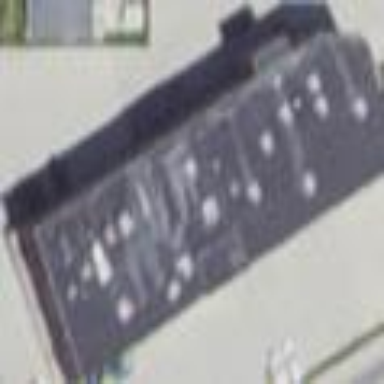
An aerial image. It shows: Commercial building.